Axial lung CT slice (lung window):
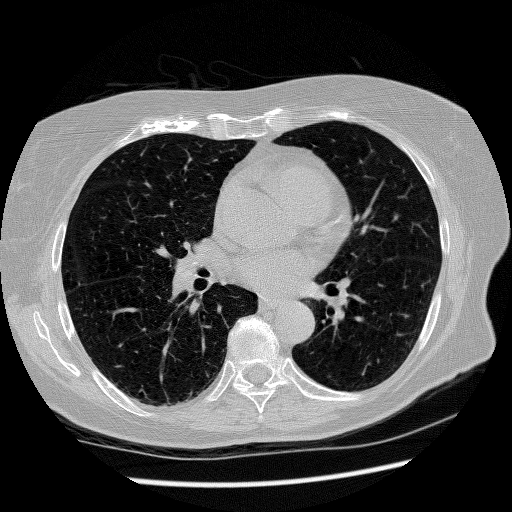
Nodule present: no